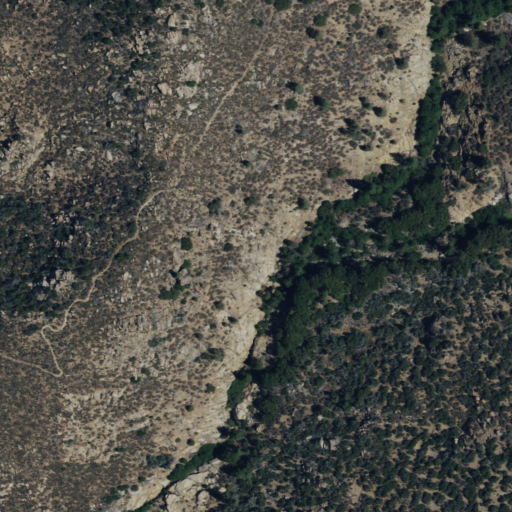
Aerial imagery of valley in California named Cedar Canyon containing shrub and evergreen forest